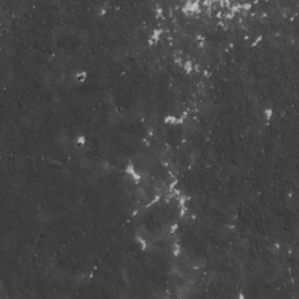
Label: frost